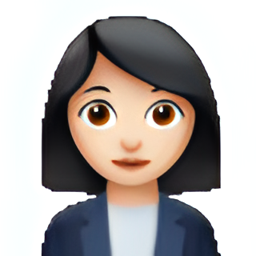
Name: female office worker type 1 2
Emoji: 👩🏻‍💼
Group: People & Body
Sub-group: person-role